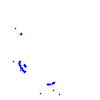
Particle: kaon